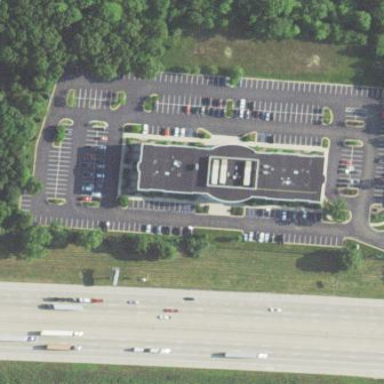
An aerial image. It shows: Parking area.